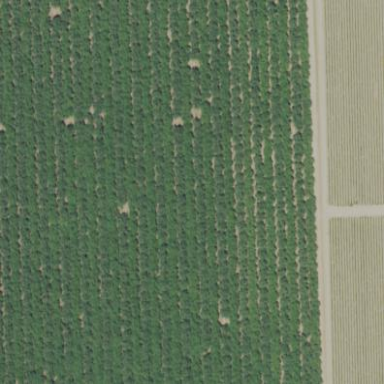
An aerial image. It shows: Orchard filled with almond trees.